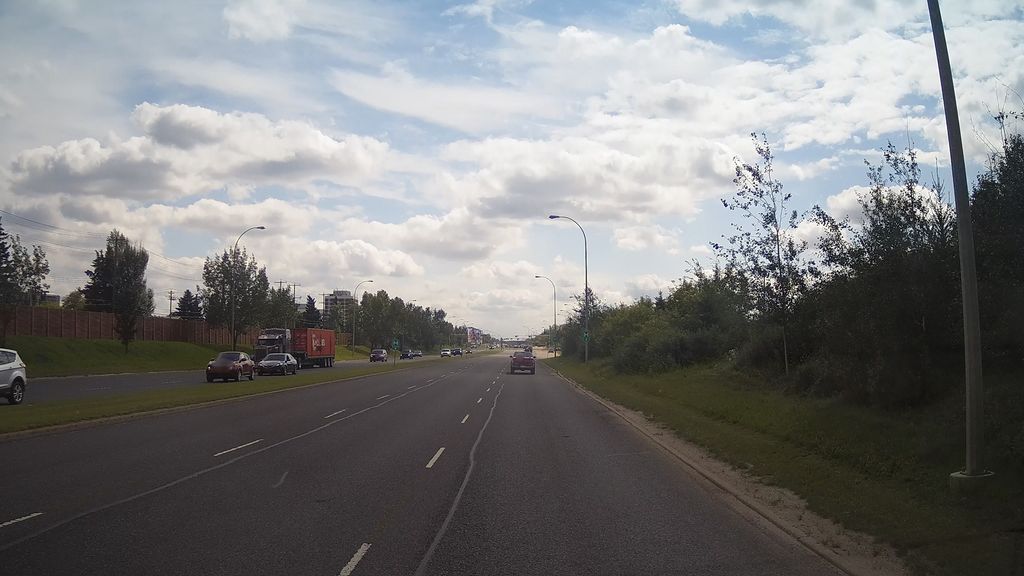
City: edmonton